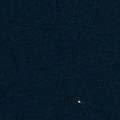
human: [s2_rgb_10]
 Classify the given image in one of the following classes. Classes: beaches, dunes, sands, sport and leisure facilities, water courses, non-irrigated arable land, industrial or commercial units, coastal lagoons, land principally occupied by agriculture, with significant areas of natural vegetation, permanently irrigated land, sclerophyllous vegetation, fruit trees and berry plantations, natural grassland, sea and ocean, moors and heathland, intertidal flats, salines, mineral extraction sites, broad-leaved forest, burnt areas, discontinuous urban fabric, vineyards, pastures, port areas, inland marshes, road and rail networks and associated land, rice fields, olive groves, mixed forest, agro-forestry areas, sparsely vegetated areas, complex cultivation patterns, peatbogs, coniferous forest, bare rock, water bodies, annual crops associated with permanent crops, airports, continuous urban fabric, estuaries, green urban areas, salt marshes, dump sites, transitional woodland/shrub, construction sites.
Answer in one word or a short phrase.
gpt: sea and ocean